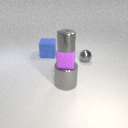
large gray metal cylinder to the right of large blue rubber cube